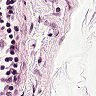
Metastatic tissue present: no